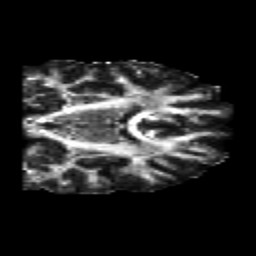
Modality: FA
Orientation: coronal
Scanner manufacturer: siemens
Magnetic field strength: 3 T
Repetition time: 6.8 s
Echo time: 0.093 s